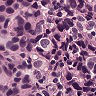
Metastatic tissue present: yes